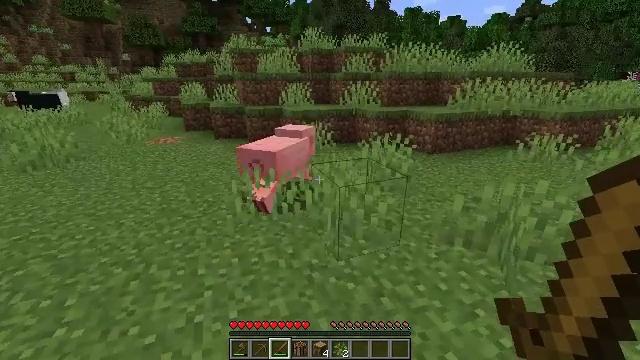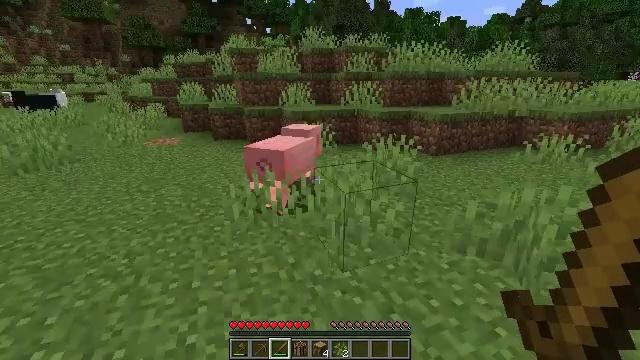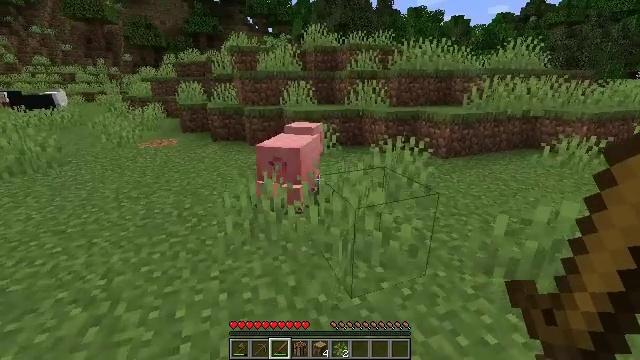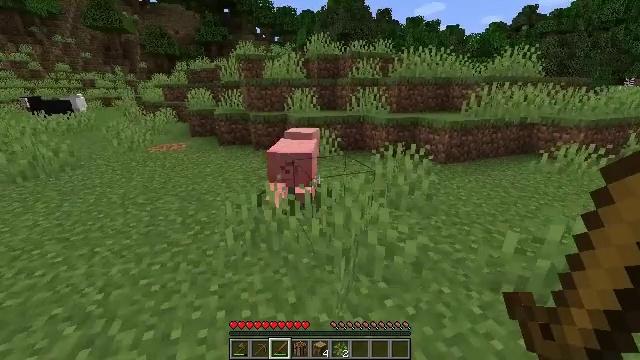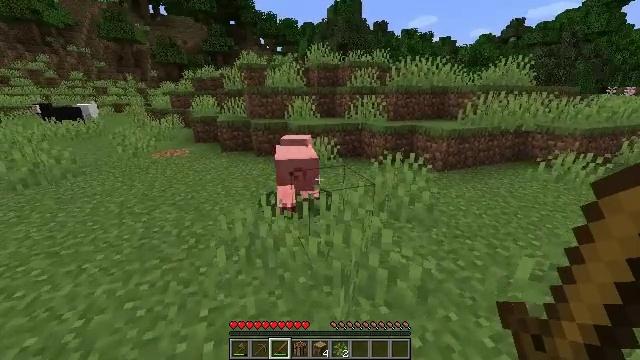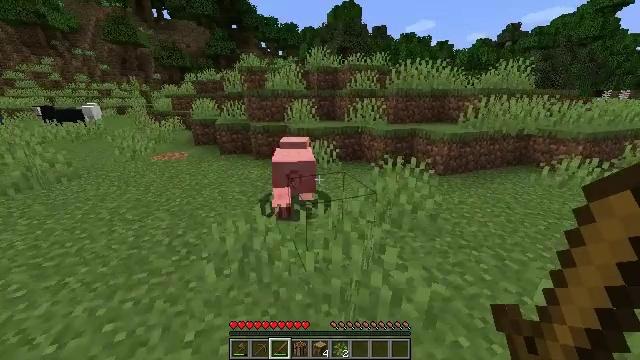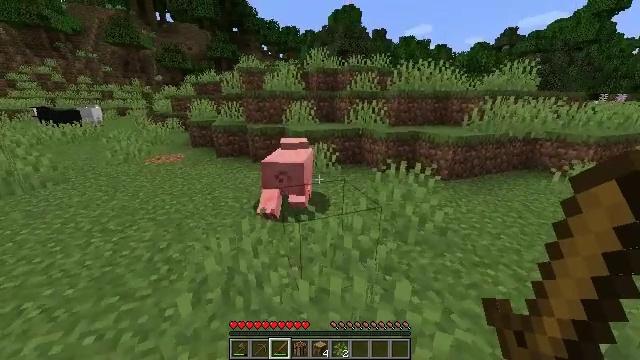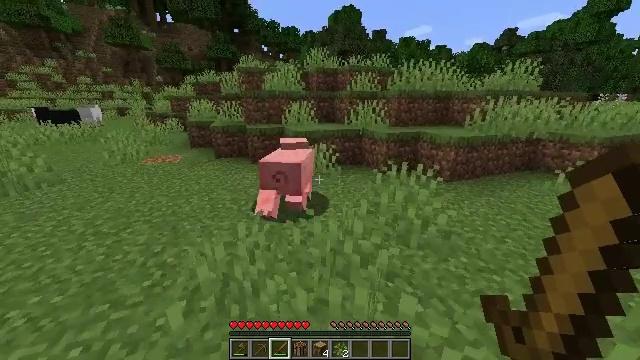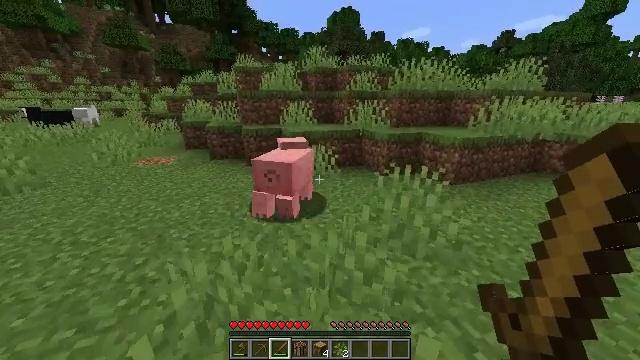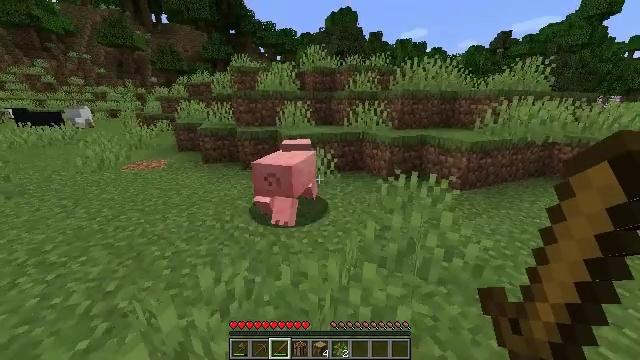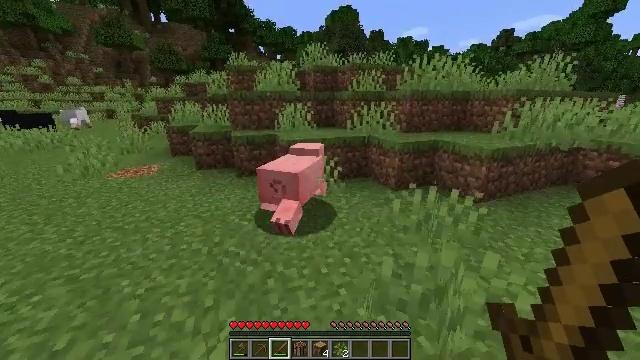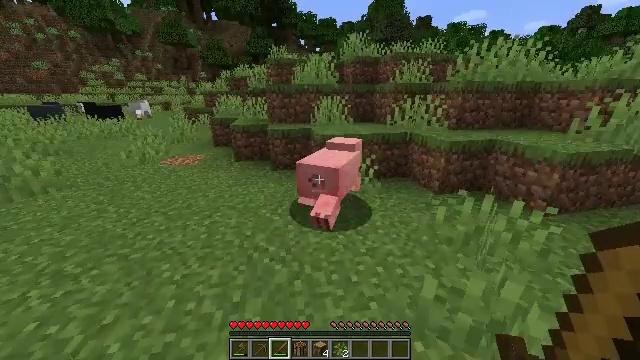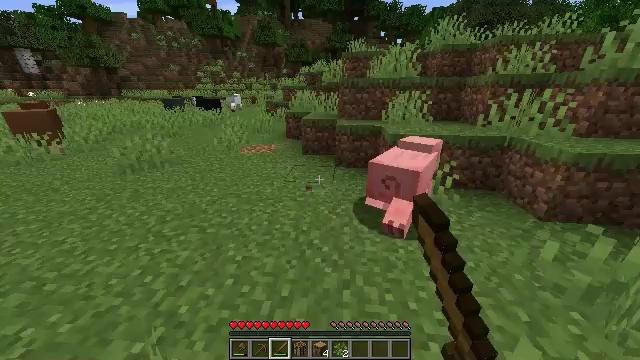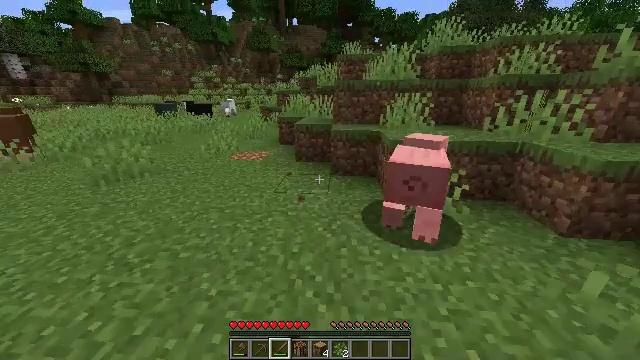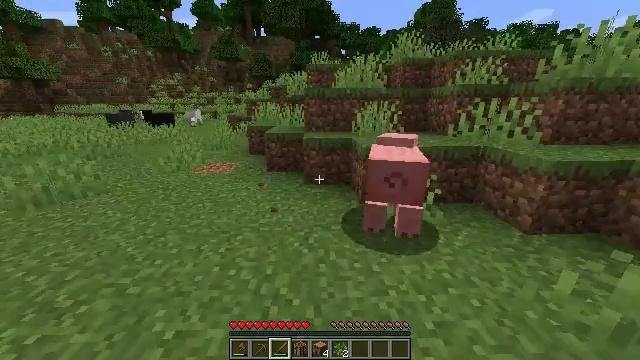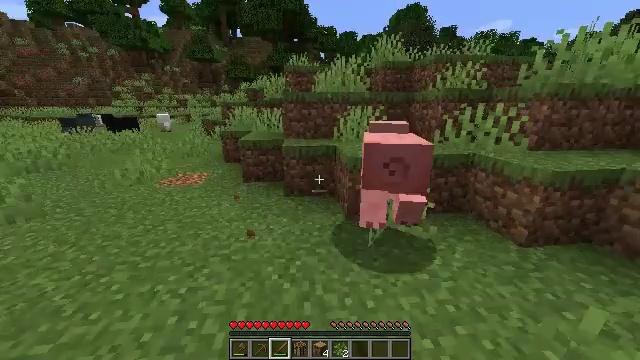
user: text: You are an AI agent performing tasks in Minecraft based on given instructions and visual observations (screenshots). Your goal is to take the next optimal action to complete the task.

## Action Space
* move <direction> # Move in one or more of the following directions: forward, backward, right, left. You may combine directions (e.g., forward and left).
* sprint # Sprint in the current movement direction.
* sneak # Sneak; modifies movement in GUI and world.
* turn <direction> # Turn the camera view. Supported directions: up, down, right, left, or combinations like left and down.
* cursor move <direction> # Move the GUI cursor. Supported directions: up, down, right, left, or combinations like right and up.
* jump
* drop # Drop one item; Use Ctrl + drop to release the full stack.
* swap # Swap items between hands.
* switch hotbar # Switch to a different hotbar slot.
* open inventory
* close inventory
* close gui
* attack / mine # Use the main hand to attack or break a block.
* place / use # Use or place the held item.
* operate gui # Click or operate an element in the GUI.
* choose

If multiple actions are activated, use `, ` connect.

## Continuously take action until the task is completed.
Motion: motion action
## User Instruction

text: Hunt animals.
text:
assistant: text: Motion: move forward
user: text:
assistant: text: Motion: move forward, sprint
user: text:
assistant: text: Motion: move forward, sprint
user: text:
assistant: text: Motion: move forward, sprint
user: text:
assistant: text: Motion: move forward, sprint
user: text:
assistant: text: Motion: move forward, sprint
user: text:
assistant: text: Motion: move forward, sprint
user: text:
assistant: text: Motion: move forward
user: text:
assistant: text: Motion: move forward
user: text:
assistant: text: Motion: move forward
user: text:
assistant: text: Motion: move forward, turn left and down, attack / mine
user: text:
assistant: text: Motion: move forward, turn left and down, attack / mine
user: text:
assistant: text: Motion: move forward, turn right, attack / mine
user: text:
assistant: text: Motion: move forward, turn right and up
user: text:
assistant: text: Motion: move forward, turn right
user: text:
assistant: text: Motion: no_op